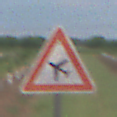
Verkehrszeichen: FlugbetriebRechts
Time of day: SunriseSunset
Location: Outdoor (Nature)
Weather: PartlyCloudy
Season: NotSpecified
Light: Natural